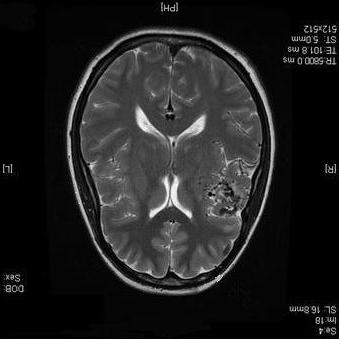
Label: notumor